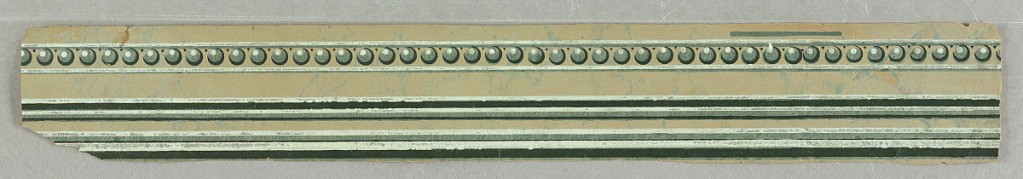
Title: Border
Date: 1860–1900
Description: Borders, polished colors.  All with beading, some marbleized.